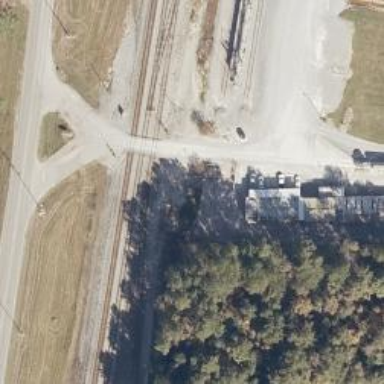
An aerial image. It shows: Railway level crossing.